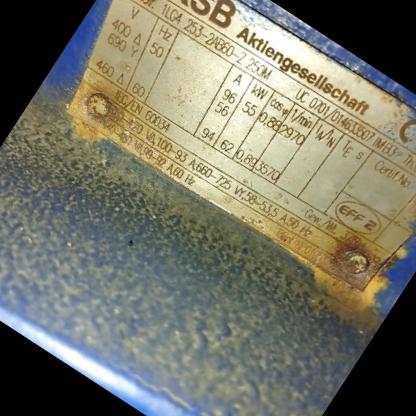
Klasa: tabliczka-znamionowa